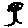
Label: tree